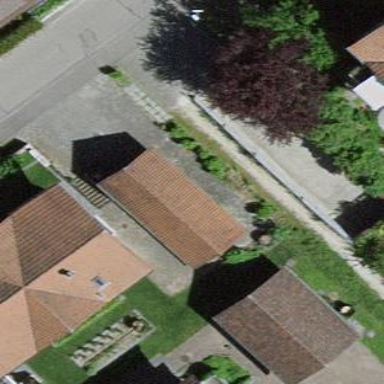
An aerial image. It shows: Garage.